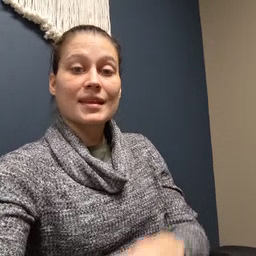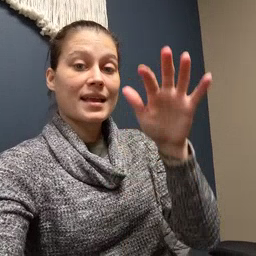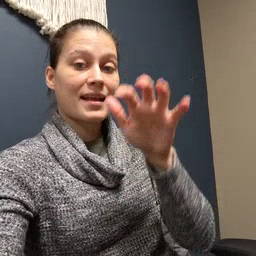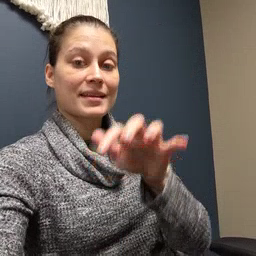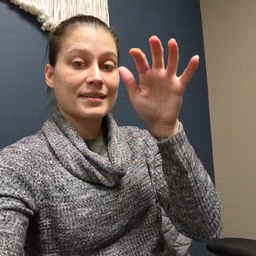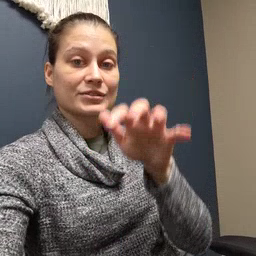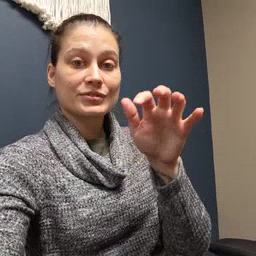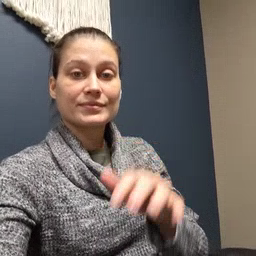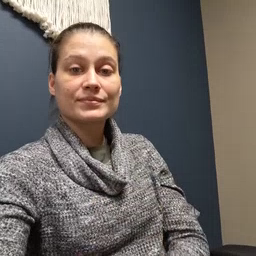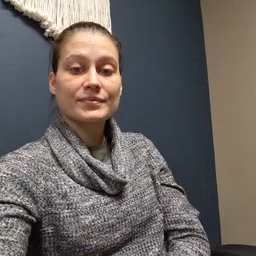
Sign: alligator